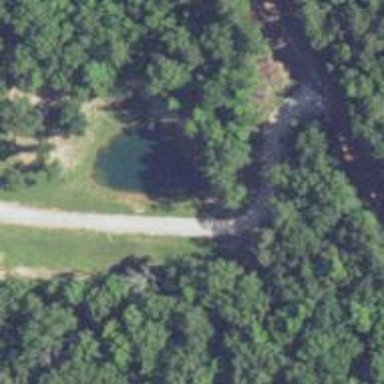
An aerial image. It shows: Driveway leading to service road.